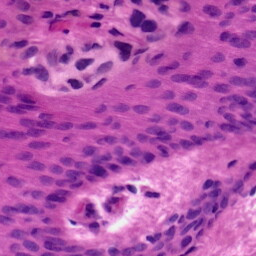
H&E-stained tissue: Skin